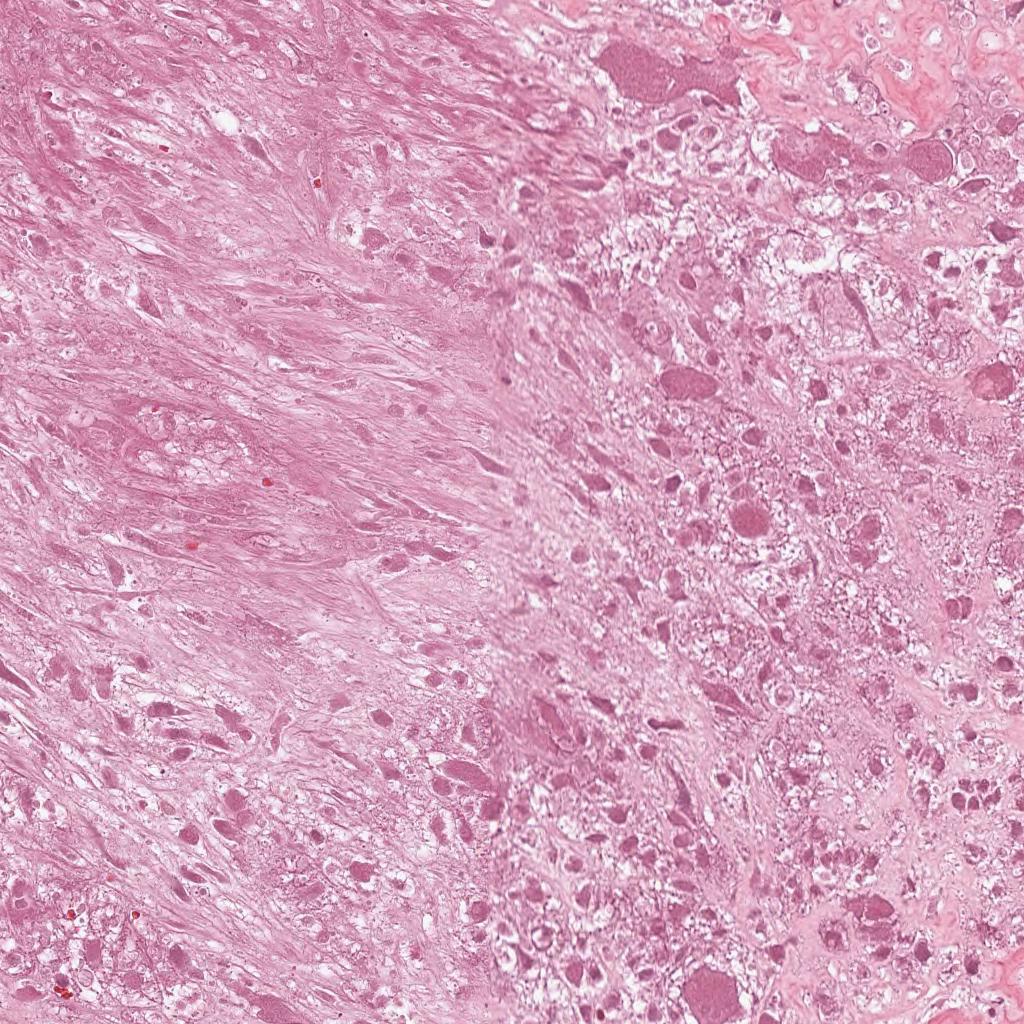
Label: Non-Viable-Tumor